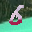
Label: 6